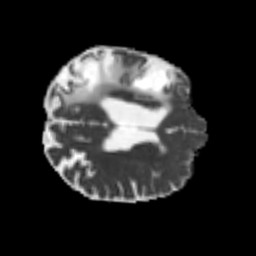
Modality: MD
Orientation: axial
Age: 52
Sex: male
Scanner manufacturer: siemens
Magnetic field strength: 3 T
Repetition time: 4.999 s
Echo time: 0.07946 s